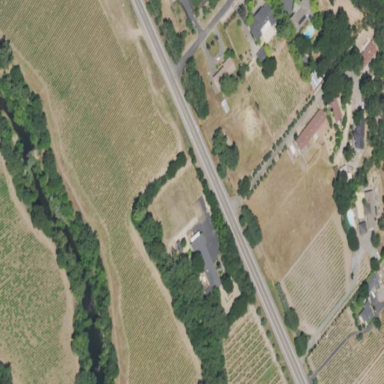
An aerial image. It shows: Vineyard where grapes are grown.